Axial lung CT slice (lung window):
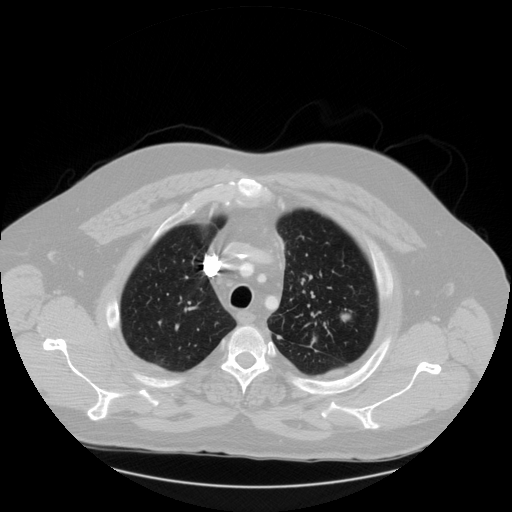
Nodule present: yes
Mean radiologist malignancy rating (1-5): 4.5